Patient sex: M
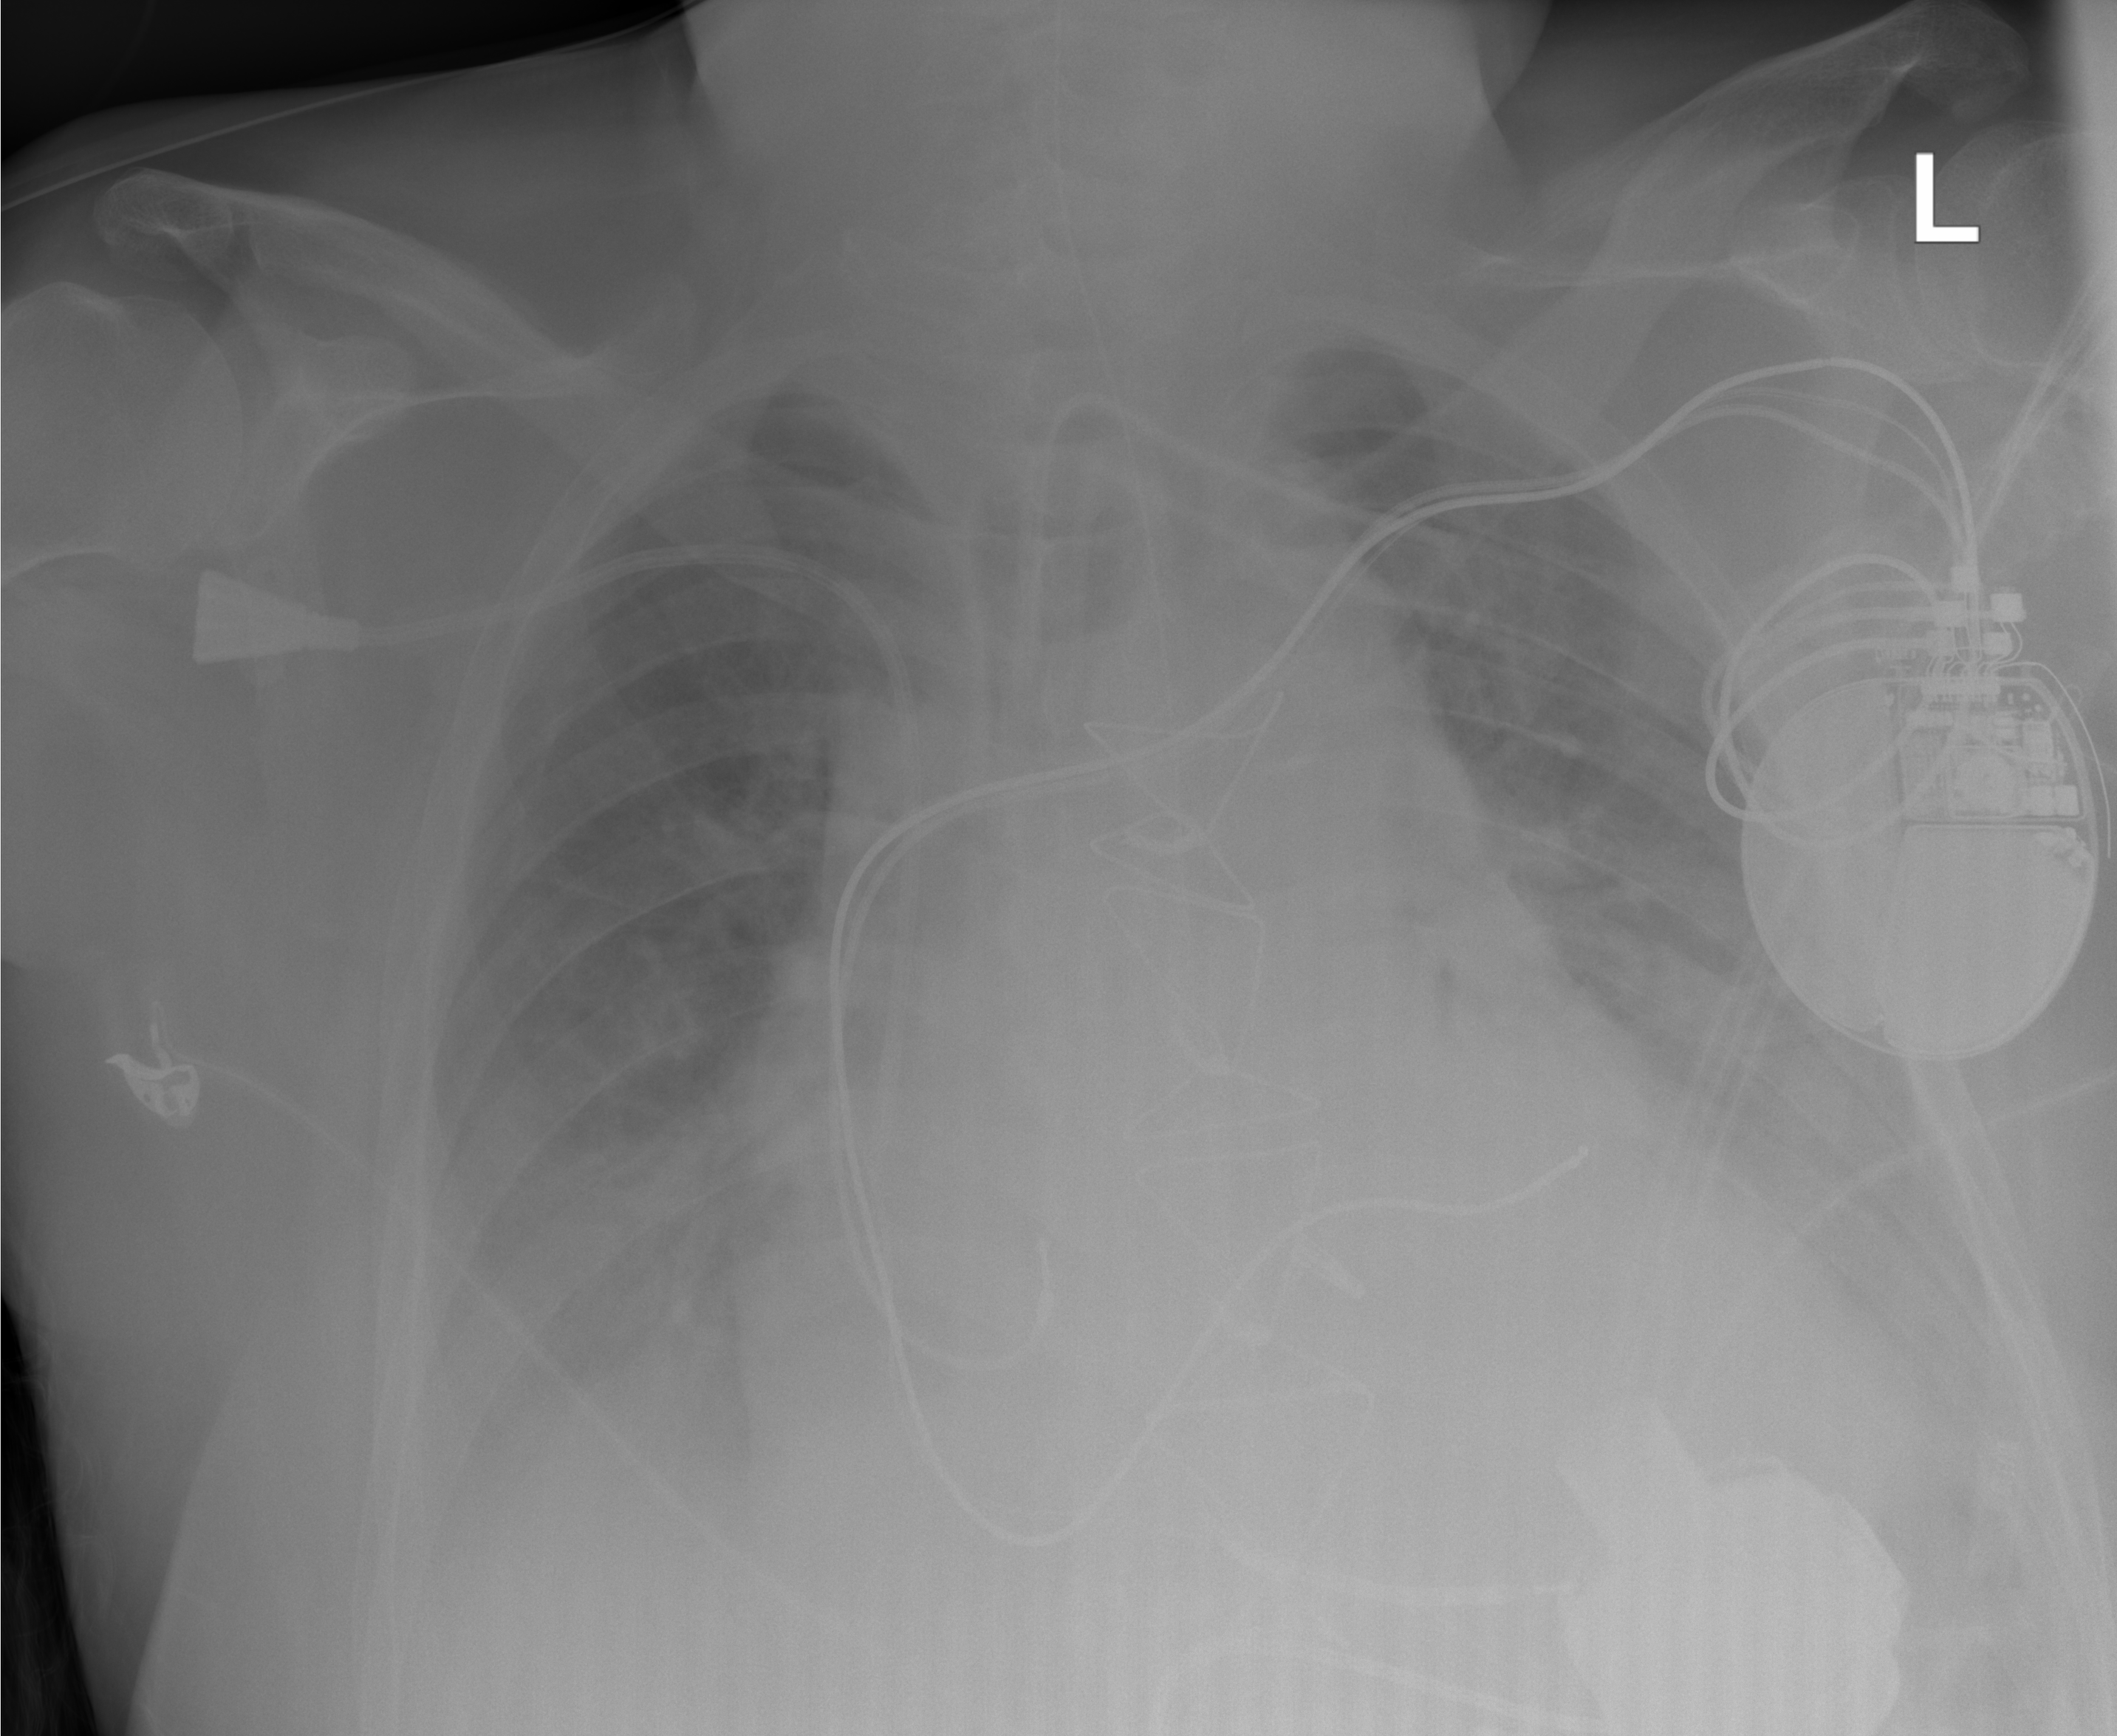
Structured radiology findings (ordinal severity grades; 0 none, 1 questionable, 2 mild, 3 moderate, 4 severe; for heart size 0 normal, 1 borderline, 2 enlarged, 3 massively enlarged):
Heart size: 3
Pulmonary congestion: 2
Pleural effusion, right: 2
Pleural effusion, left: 2
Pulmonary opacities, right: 0
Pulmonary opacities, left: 0
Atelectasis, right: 2
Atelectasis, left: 2